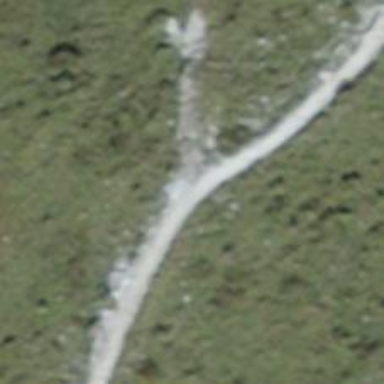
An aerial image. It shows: Path with excellent visibility for trail.